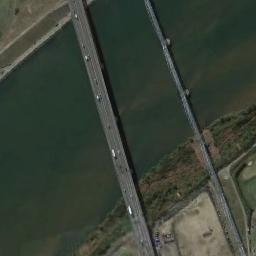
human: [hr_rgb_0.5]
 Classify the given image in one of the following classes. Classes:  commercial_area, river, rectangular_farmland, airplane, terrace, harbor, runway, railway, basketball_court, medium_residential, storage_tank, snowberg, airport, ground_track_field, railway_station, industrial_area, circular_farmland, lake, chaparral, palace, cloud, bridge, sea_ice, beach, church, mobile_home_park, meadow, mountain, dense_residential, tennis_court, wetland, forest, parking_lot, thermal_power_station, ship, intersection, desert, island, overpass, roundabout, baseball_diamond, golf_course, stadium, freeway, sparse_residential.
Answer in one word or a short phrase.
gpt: bridge